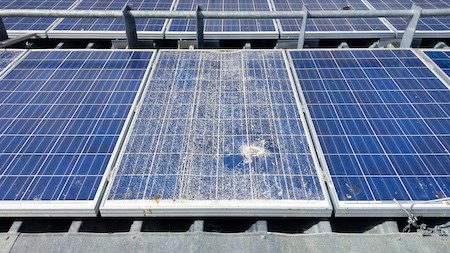
Label: Physical-Damage